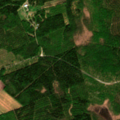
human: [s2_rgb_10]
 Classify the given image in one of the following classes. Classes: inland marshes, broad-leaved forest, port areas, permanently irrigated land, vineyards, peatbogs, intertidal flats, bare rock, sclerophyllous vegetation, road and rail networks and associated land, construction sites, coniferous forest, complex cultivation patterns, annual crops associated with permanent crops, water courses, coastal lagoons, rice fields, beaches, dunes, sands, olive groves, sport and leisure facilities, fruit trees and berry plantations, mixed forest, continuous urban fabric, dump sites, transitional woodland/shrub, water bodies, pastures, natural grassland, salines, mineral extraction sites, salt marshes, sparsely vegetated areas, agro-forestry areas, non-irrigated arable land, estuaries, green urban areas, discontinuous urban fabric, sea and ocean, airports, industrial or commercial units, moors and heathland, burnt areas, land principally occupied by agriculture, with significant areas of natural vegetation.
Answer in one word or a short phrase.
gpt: non-irrigated arable land, mixed forest